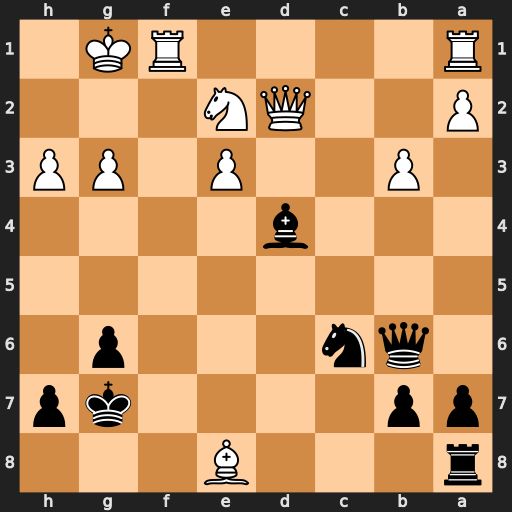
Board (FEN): r3B3/pp4kp/1qn3p1/8/3b4/1P2P1PP/P2QN3/R4RK1
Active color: b
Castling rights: -
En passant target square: -
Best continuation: Bxe3+ Kh2 Bxd2